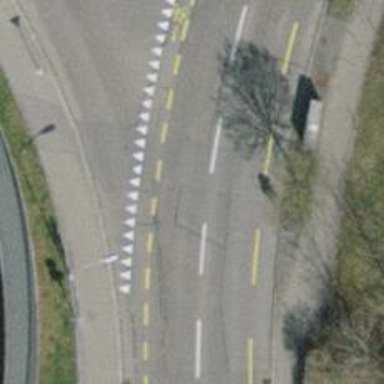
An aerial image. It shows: Tertiary road with asphalt surface including cycle lane.